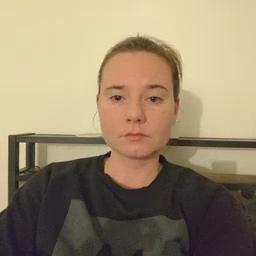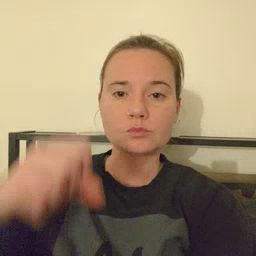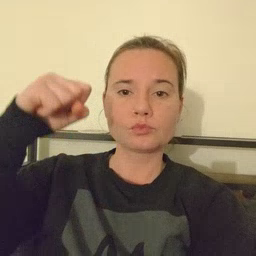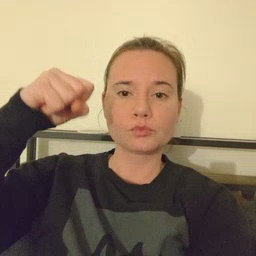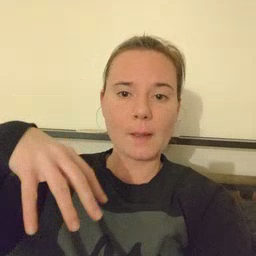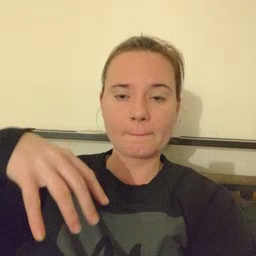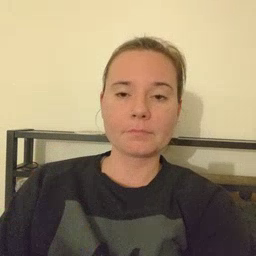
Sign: drop